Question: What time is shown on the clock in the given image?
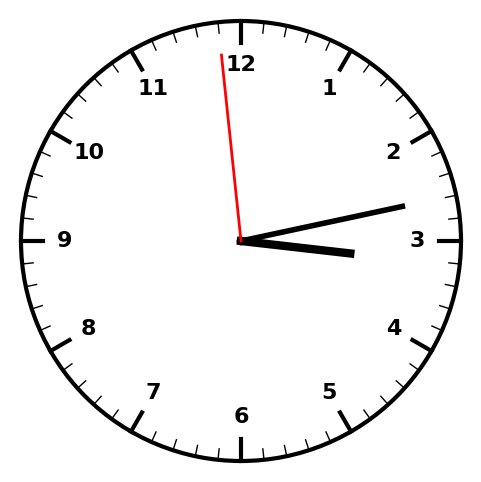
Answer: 03:12:59